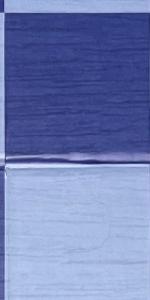
Label: Empty